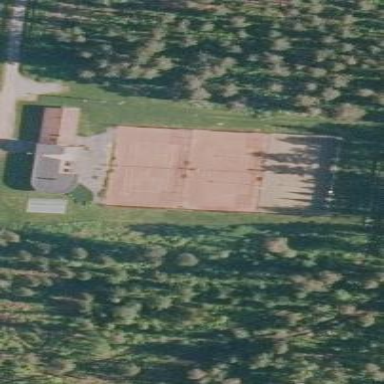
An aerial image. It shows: Sand tennis court on pitch for leisure land.